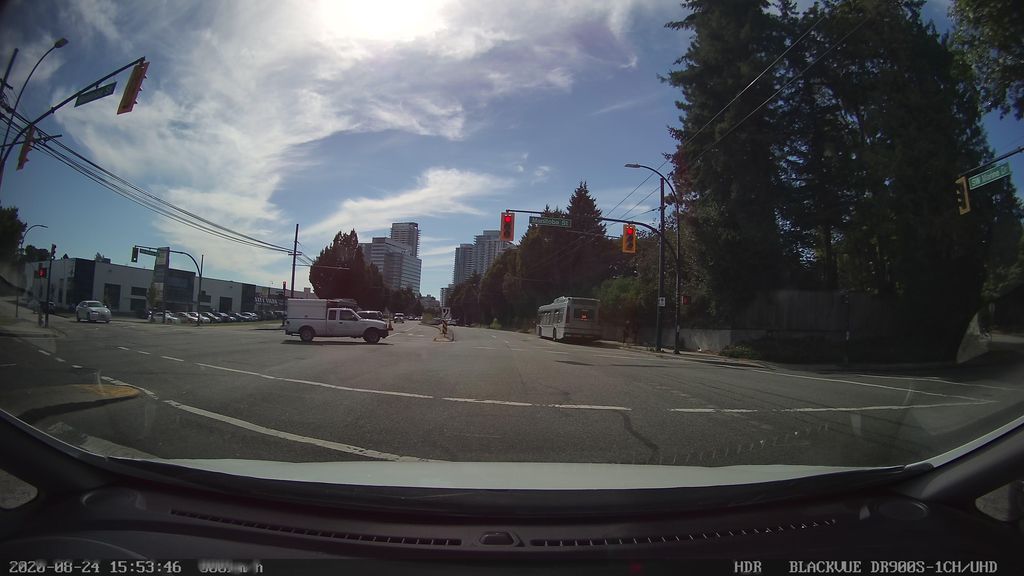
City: vancouver